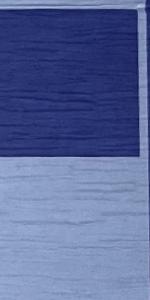
Label: Empty